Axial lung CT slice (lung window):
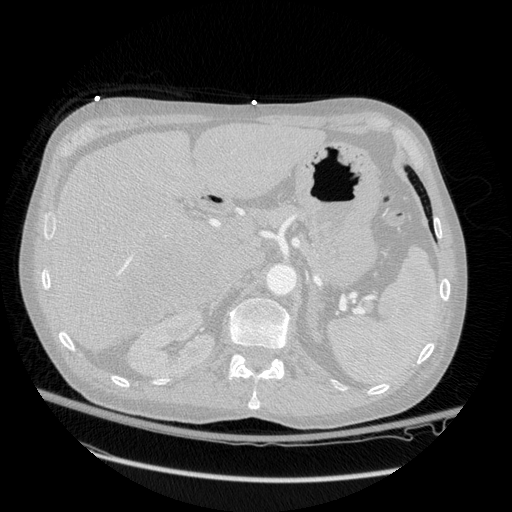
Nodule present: no